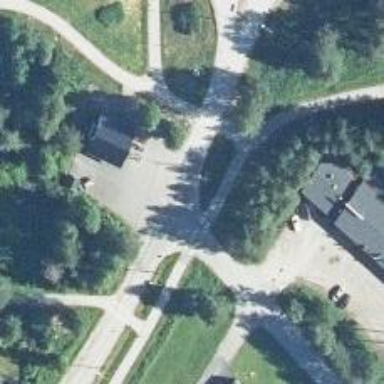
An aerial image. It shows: Asphalt cycleway designed as connection.